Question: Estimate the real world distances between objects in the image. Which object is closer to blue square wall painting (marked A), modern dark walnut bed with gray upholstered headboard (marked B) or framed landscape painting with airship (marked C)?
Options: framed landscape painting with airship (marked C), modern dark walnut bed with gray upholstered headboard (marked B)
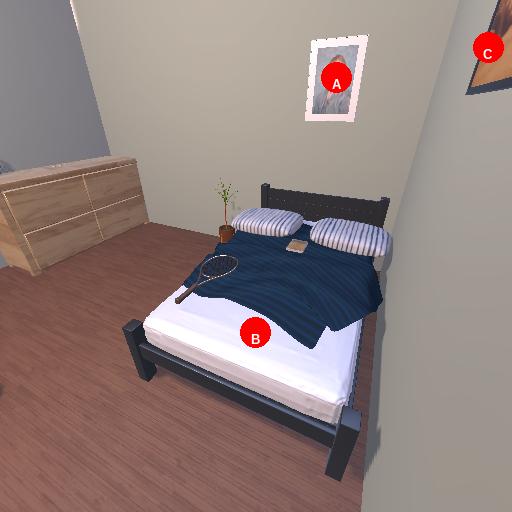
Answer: framed landscape painting with airship (marked C)